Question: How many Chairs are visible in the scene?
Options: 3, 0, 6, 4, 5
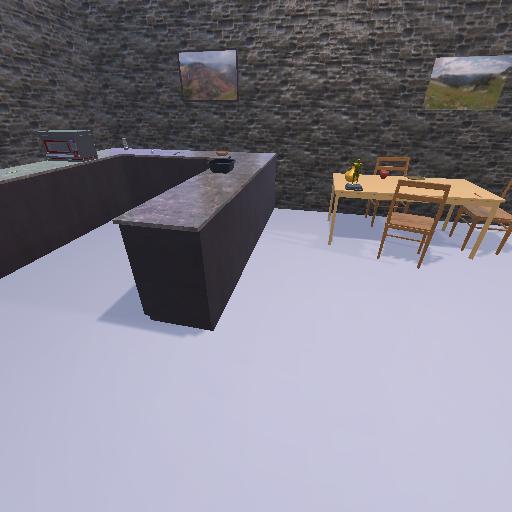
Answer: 3